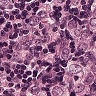
Metastatic tissue present: yes